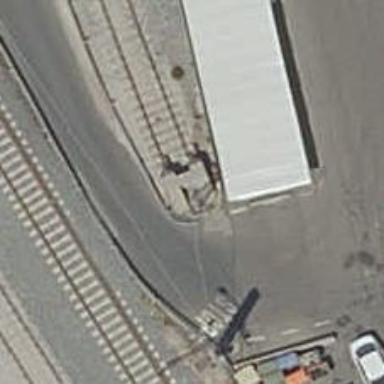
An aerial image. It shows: Railway buffer stop.